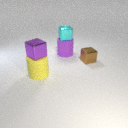
large yellow rubber cylinder in front of large purple rubber cylinder